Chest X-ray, PA view. Patient: 59 years old, sex F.
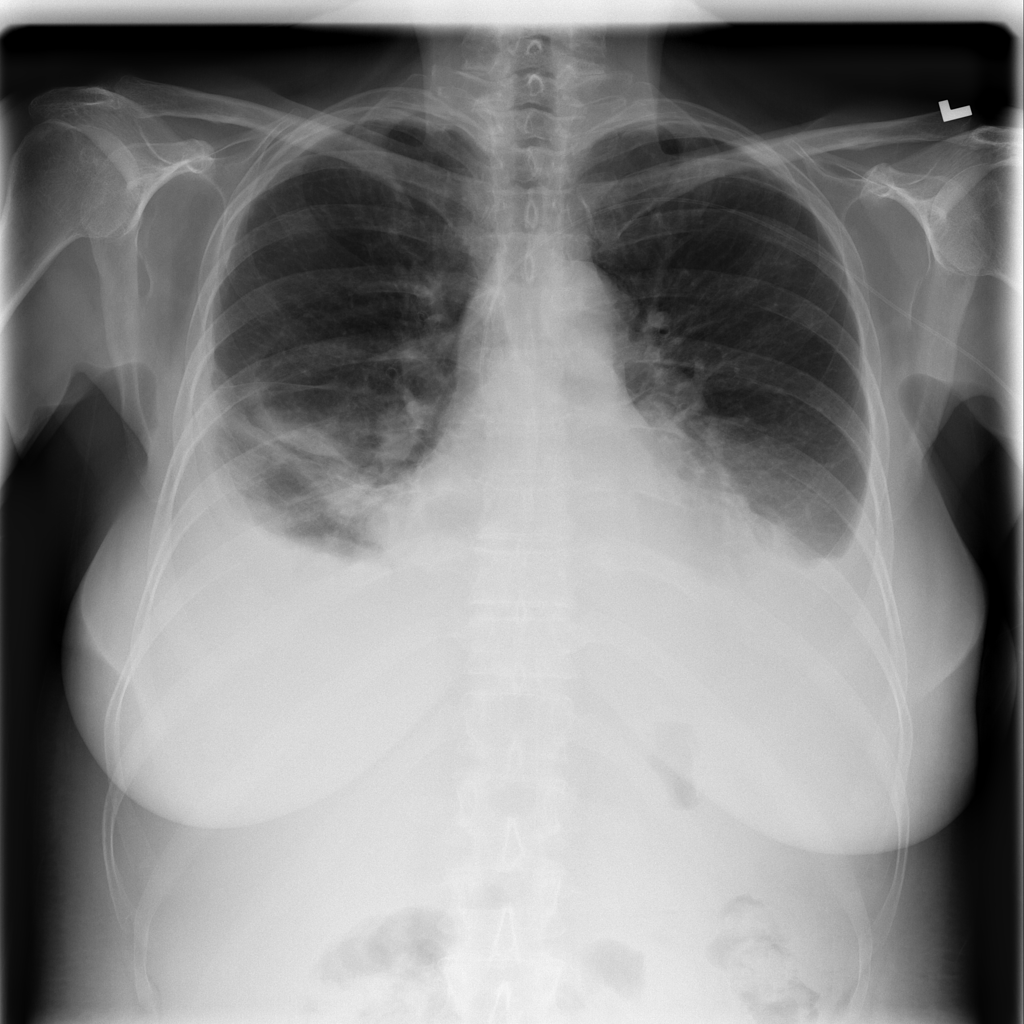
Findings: Atelectasis, Consolidation, Effusion, Infiltration, Mass, Nodule